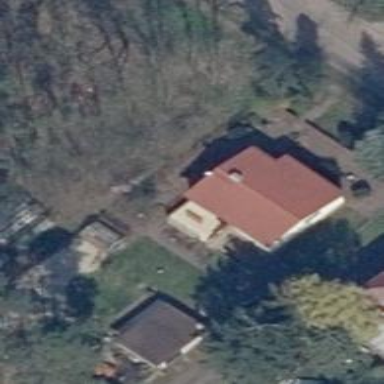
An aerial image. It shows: Residential building.